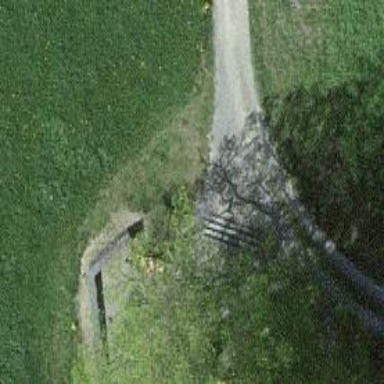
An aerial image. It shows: Bench.